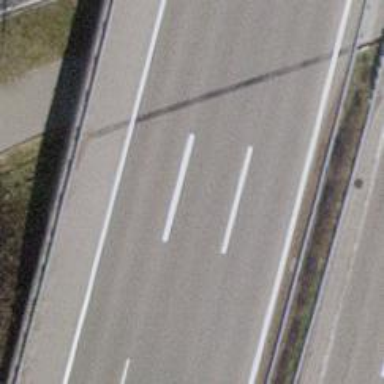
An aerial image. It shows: Asphalt bridge over motorway.